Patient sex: F
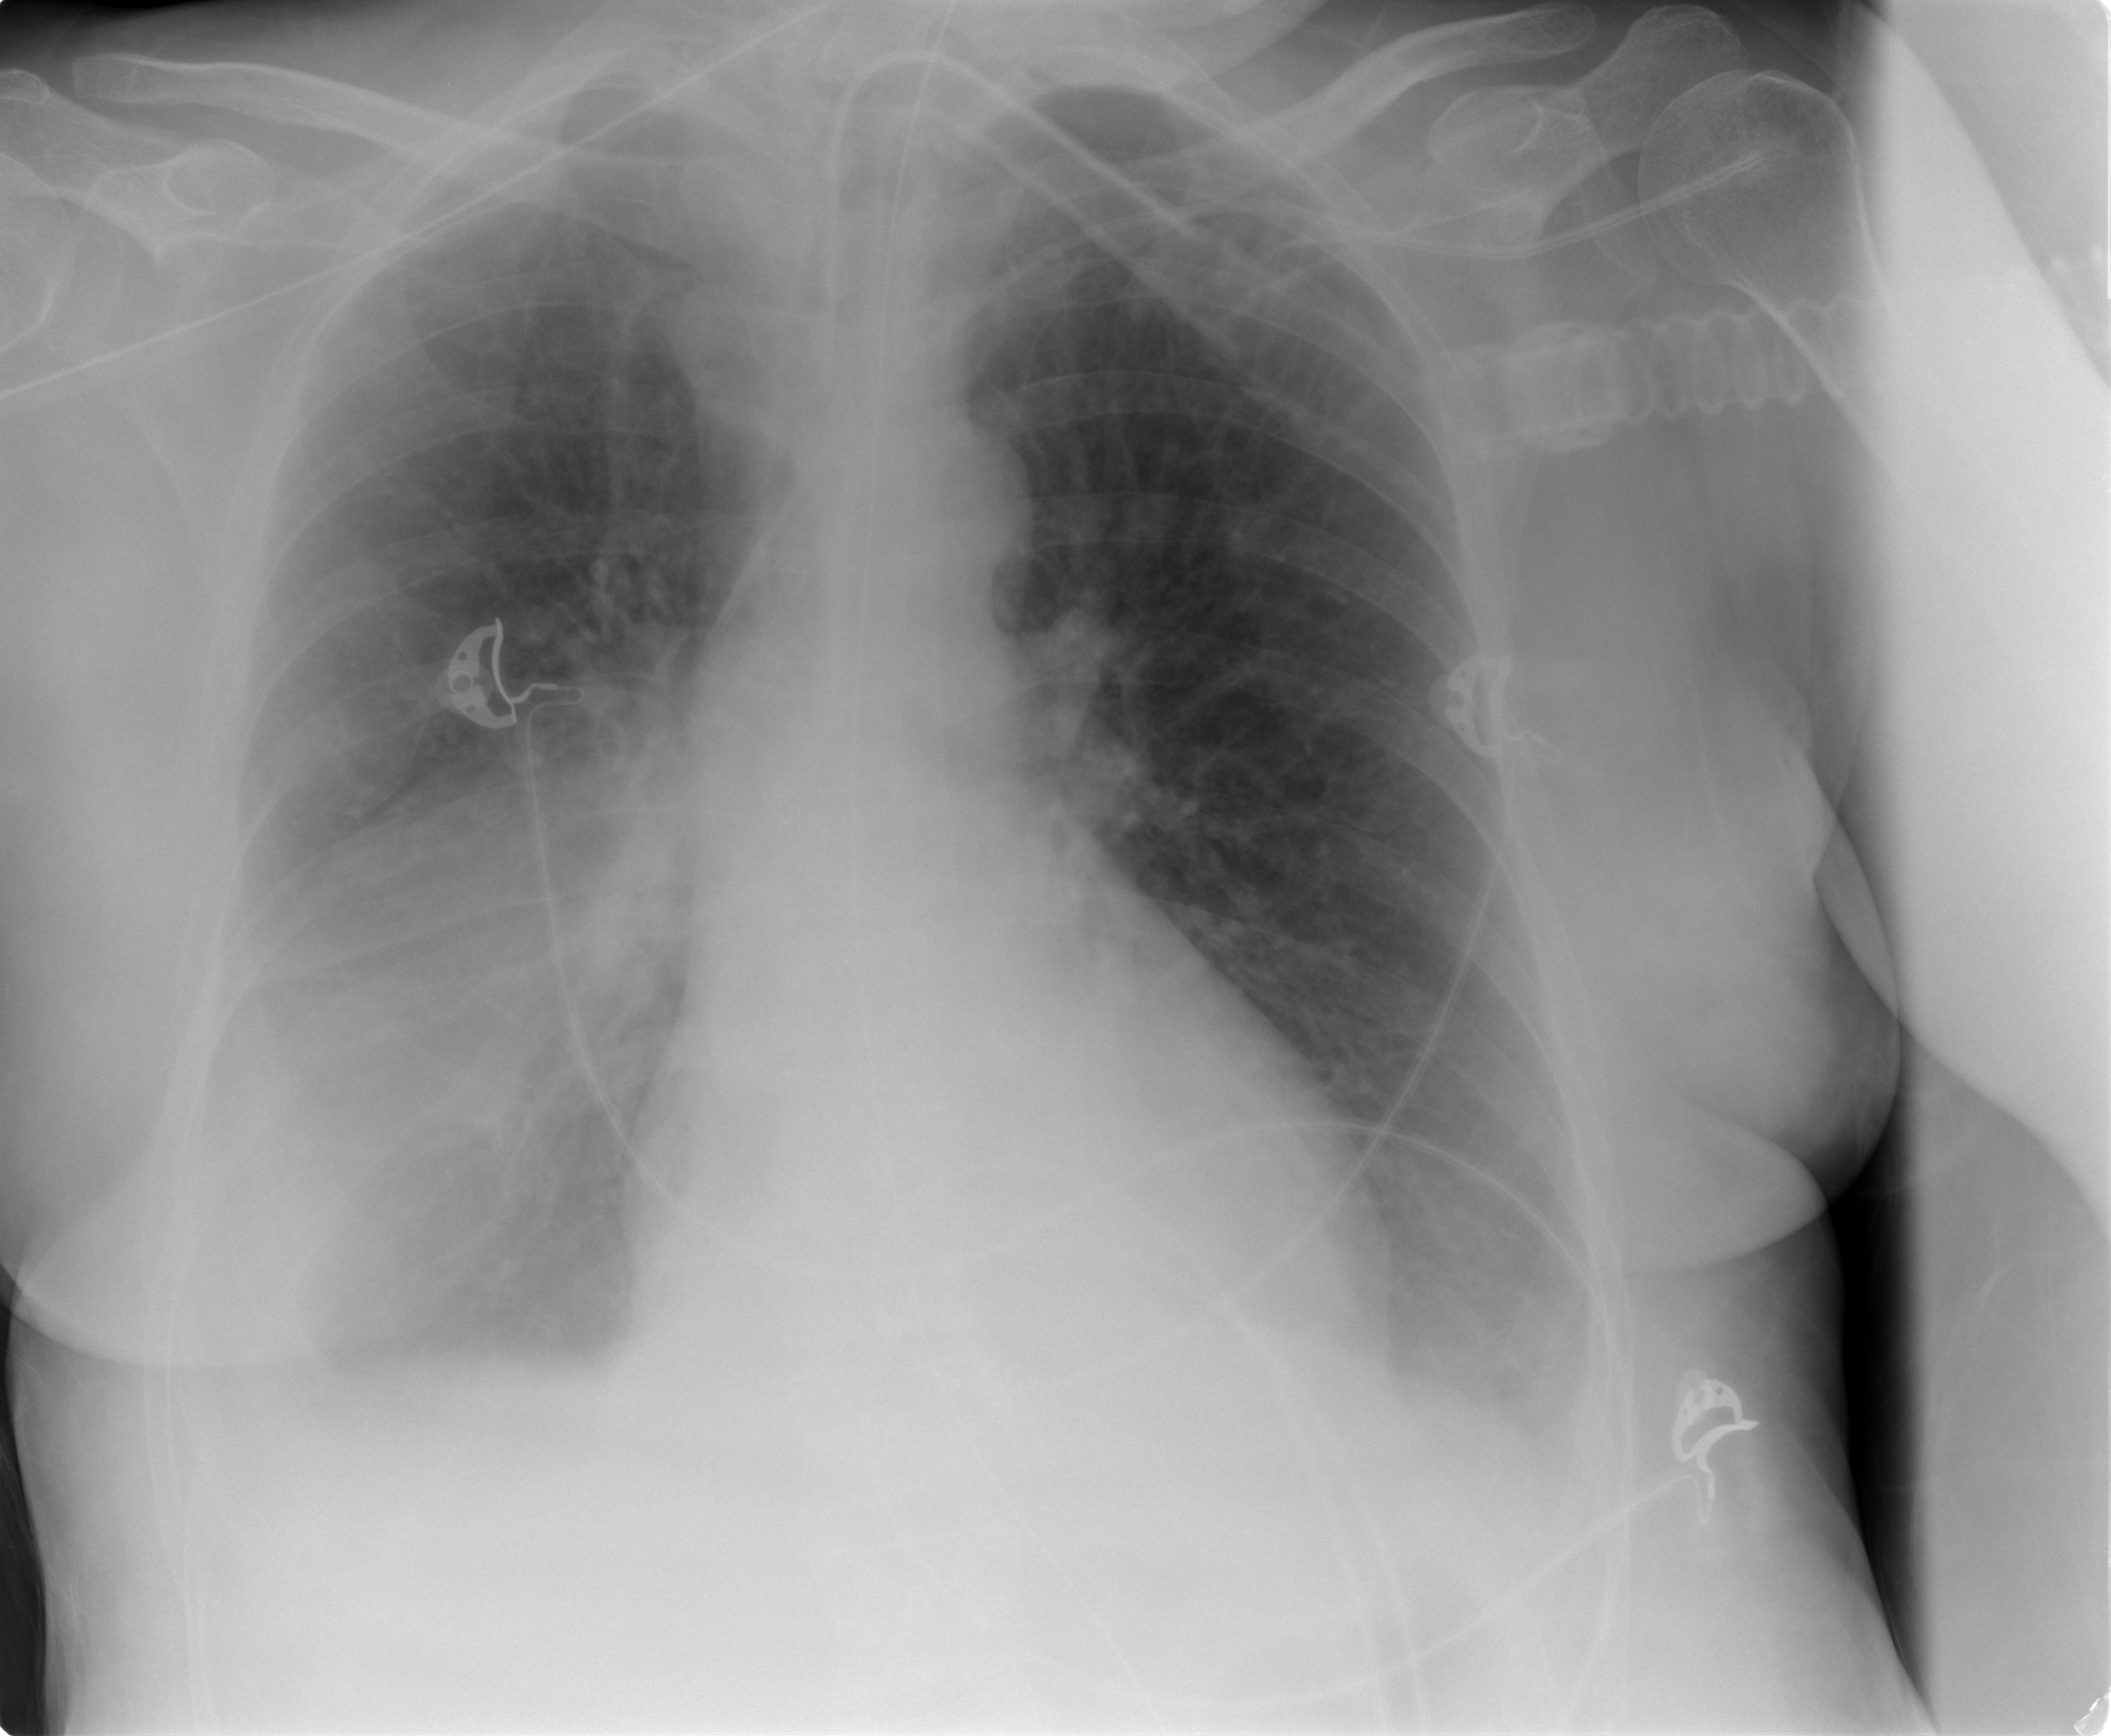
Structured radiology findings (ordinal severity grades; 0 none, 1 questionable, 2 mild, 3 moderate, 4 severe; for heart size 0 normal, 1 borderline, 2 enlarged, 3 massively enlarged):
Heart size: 0
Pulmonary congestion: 0
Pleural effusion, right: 2
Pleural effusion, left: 1
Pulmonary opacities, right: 0
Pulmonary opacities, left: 0
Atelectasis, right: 3
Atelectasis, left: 1